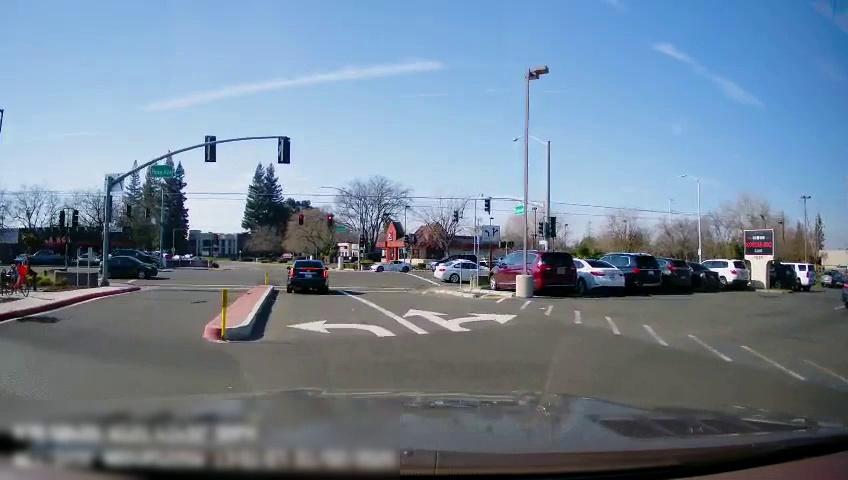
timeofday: Day
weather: Sunny
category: Drivable Space
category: Vehicles | SUV
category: Vehicles | Car
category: Vehicles | SUV
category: Vehicles | Truck
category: Vehicles | SUV
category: Vehicles | SUV
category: Vehicles | SUV
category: Vehicles | SUV
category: Vehicles | Car
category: Vehicles | SUV
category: Vehicles | Car
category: Vehicles | Car
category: Vehicles | Car
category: Vehicles | Car
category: Vehicles | Car
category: Vehicles | SUV
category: Vehicles | Car
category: Vehicles | SUV
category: Lanes | Opposite Lane
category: Lanes | Current Lane
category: Traffic | Lights
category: Traffic | Lights
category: Traffic | Signs
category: Traffic | Lights
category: Traffic | Lights
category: Traffic | Lights
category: Traffic | Signs
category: Traffic | Lights
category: Traffic | Lights
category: Traffic | Lights
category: Traffic | Lights
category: Traffic | Lights
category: Traffic | Lights
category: Traffic | Lights